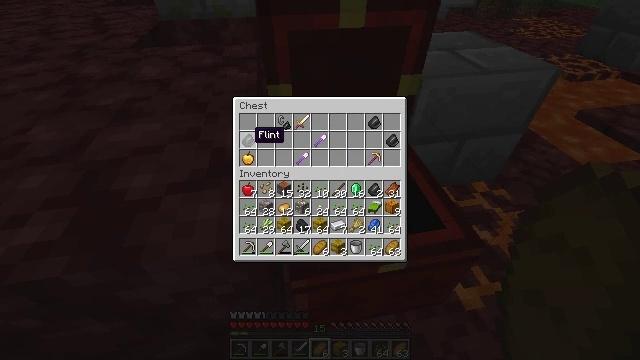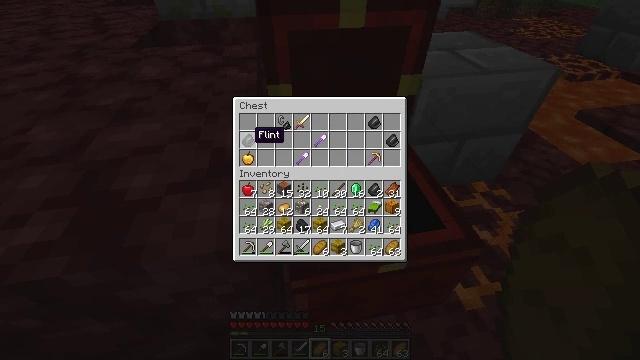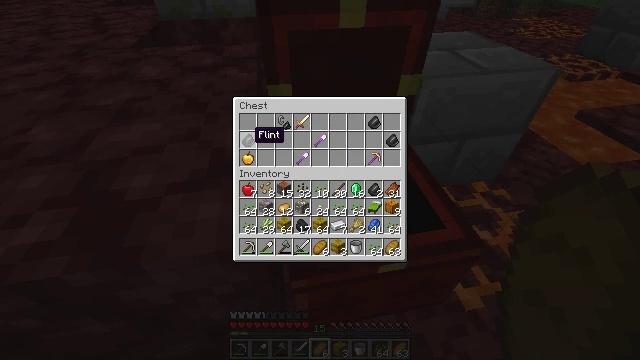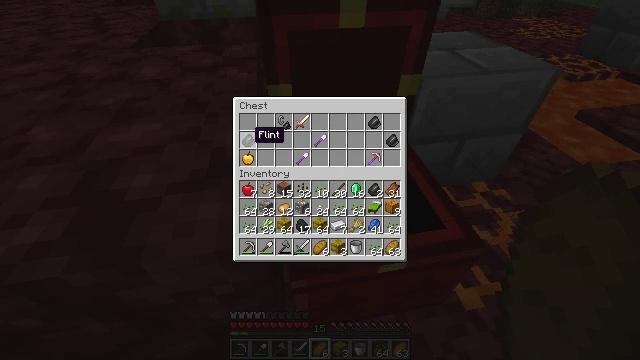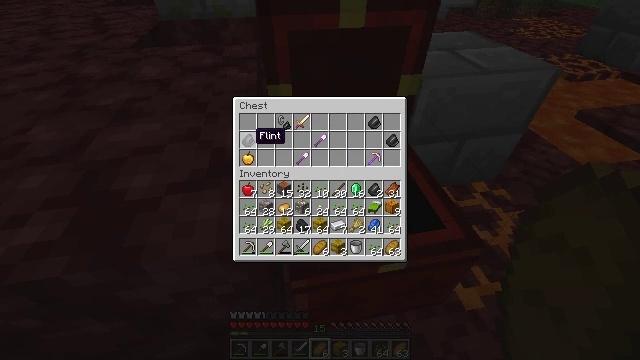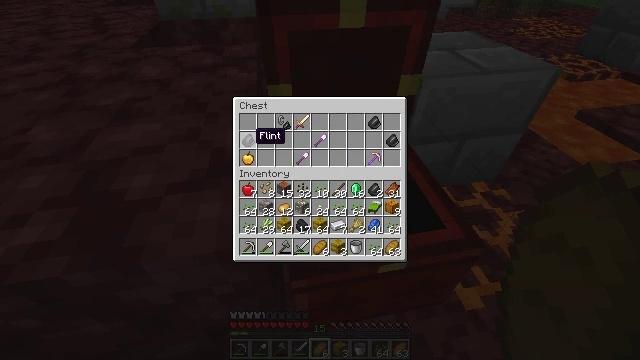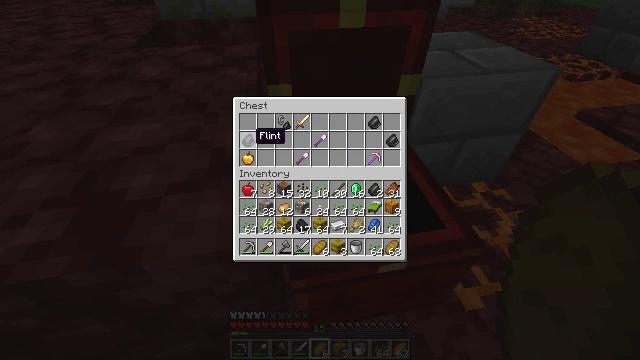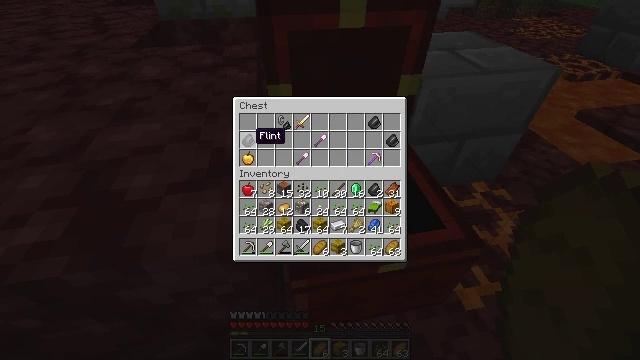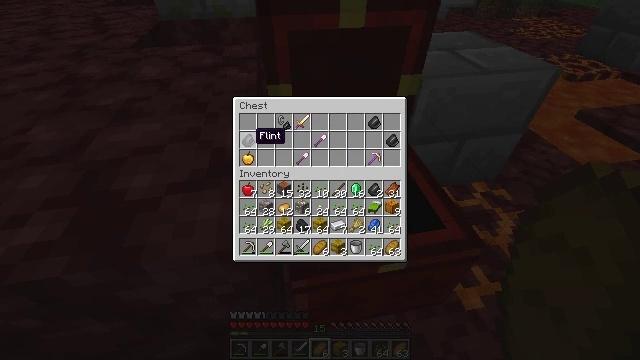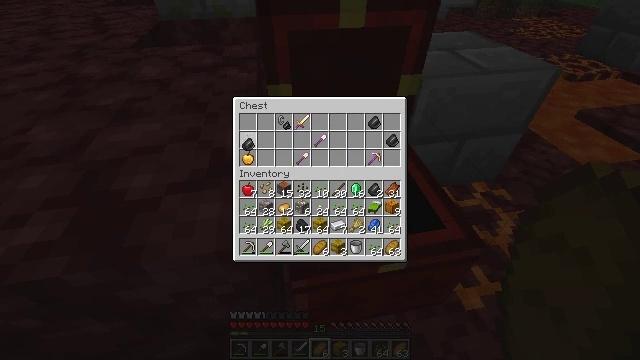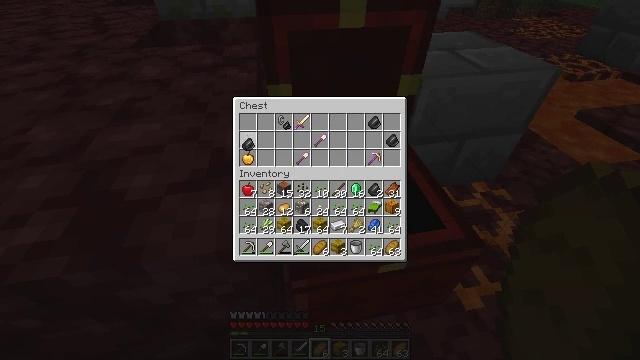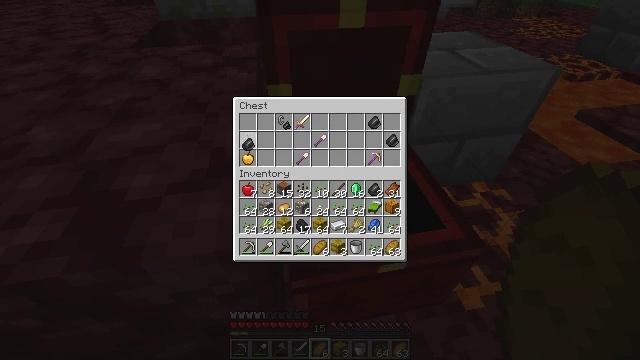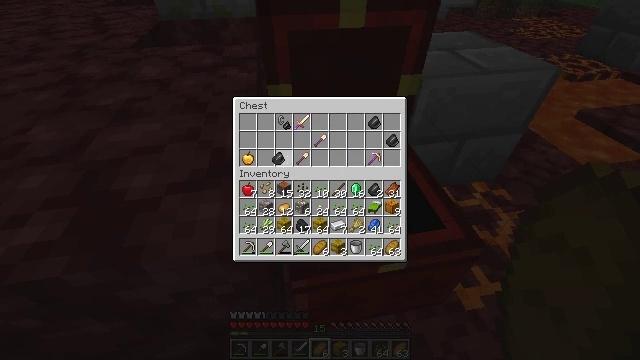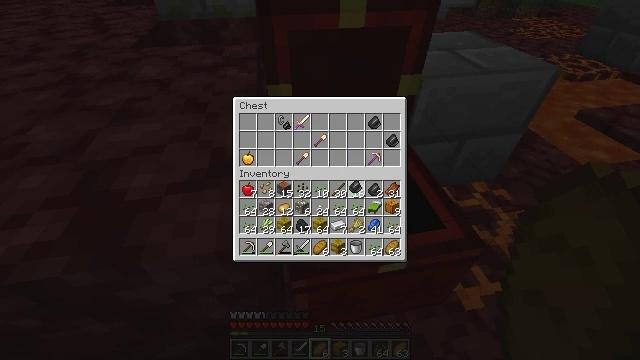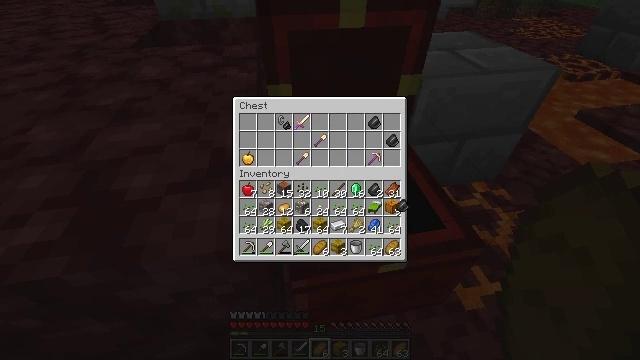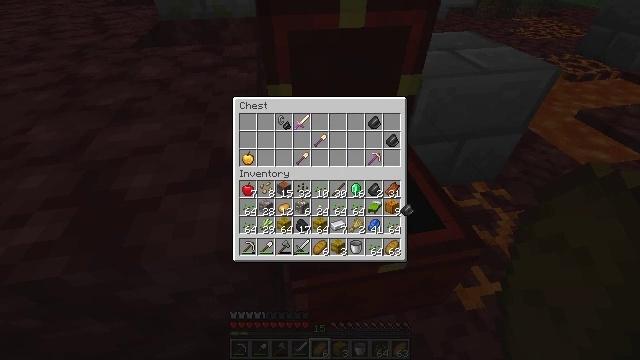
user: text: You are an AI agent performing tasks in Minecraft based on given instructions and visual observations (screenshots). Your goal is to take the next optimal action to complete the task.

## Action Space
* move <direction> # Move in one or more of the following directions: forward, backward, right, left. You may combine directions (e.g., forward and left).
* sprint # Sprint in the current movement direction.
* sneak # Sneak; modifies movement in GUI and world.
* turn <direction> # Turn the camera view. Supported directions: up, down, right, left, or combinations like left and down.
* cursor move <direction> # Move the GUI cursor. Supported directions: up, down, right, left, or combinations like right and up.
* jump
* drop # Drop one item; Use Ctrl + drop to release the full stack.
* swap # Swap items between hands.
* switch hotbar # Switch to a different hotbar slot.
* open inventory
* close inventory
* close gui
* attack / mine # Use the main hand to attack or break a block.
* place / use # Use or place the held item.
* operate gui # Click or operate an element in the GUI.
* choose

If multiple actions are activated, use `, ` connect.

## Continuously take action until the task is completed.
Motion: motion action
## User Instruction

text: Drop a hay block.
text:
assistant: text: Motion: no_op
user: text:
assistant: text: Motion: no_op
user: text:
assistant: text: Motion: no_op
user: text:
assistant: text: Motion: no_op
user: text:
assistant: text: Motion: no_op
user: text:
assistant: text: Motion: no_op
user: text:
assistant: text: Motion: no_op
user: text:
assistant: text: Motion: no_op
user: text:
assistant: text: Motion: operate gui
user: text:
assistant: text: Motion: operate gui
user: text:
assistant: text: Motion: operate gui
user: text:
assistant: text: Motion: cursor move right and down
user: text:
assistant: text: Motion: cursor move right and down
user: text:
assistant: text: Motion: cursor move right and down
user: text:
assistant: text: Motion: no_op
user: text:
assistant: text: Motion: no_op
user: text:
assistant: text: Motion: no_op
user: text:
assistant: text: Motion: cursor move left
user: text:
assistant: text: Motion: cursor move left and up
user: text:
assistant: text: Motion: no_op
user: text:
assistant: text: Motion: no_op
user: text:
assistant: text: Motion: no_op
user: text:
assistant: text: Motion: no_op
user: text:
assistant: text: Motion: no_op
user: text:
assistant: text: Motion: no_op
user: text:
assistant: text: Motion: operate gui
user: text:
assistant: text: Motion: operate gui
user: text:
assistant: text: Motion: operate gui
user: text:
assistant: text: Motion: no_op
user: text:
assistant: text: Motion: cursor move left